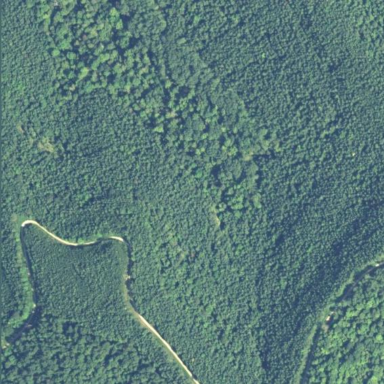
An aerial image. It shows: Evergreen woodland with needle-leaved trees.